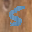
Label: 5